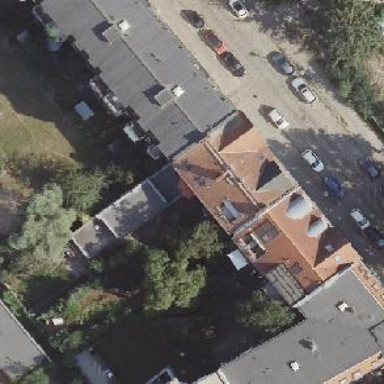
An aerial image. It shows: Building with apartments featuring unique double saltbox roof shape.